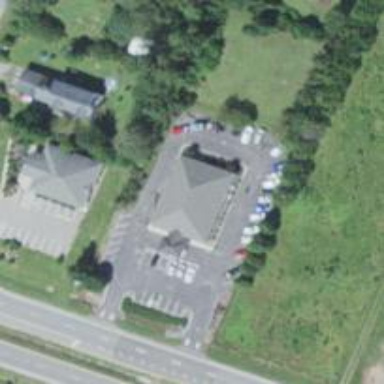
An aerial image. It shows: Healthcare clinic.